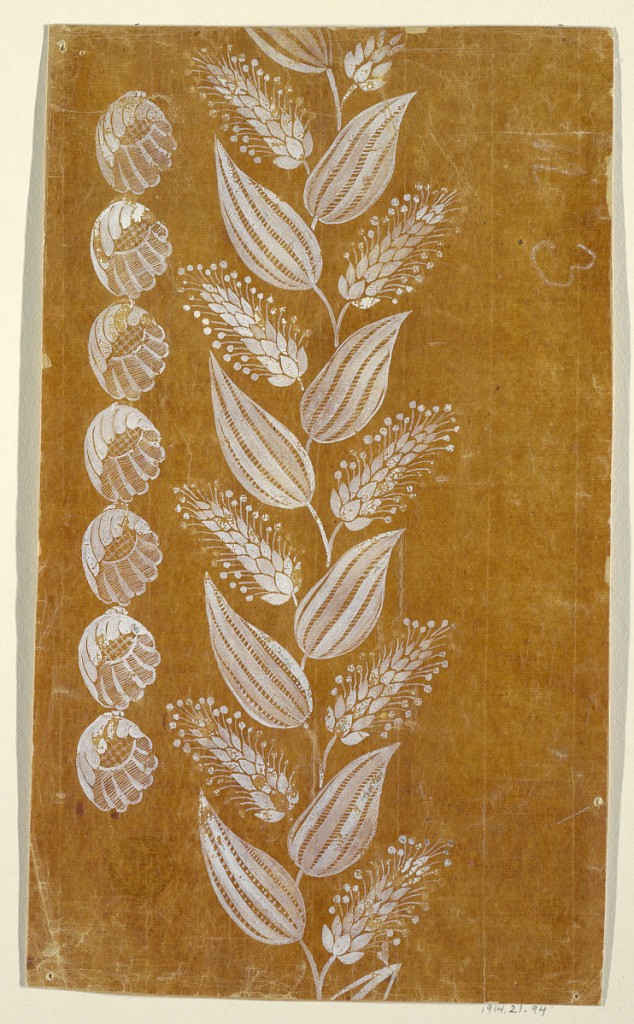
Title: Design for an Embroidered or Woven Horizontal Border of the "Fabrique de St. Ruf"
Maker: Fabrique de Saint Ruf, Lyon, France
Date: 1815–1815
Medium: Brush and white gouache on glazed tracing paper
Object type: Drawing
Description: Rinceaux with alternating cone leaves and ears of grain over a row of perspectively shown lace blossoms.